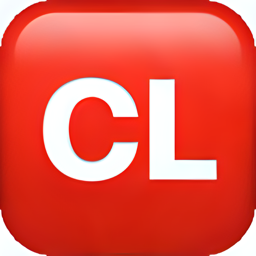
Name: squared cl
Emoji: 🆑
Group: Symbols
Sub-group: alphanum